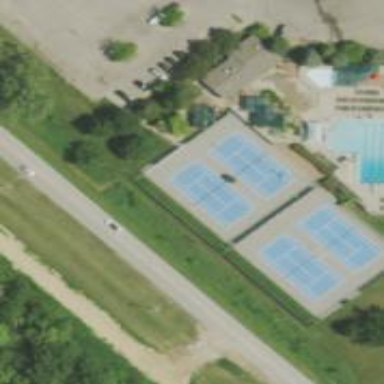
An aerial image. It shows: Tennis court on the leisure land pitch.